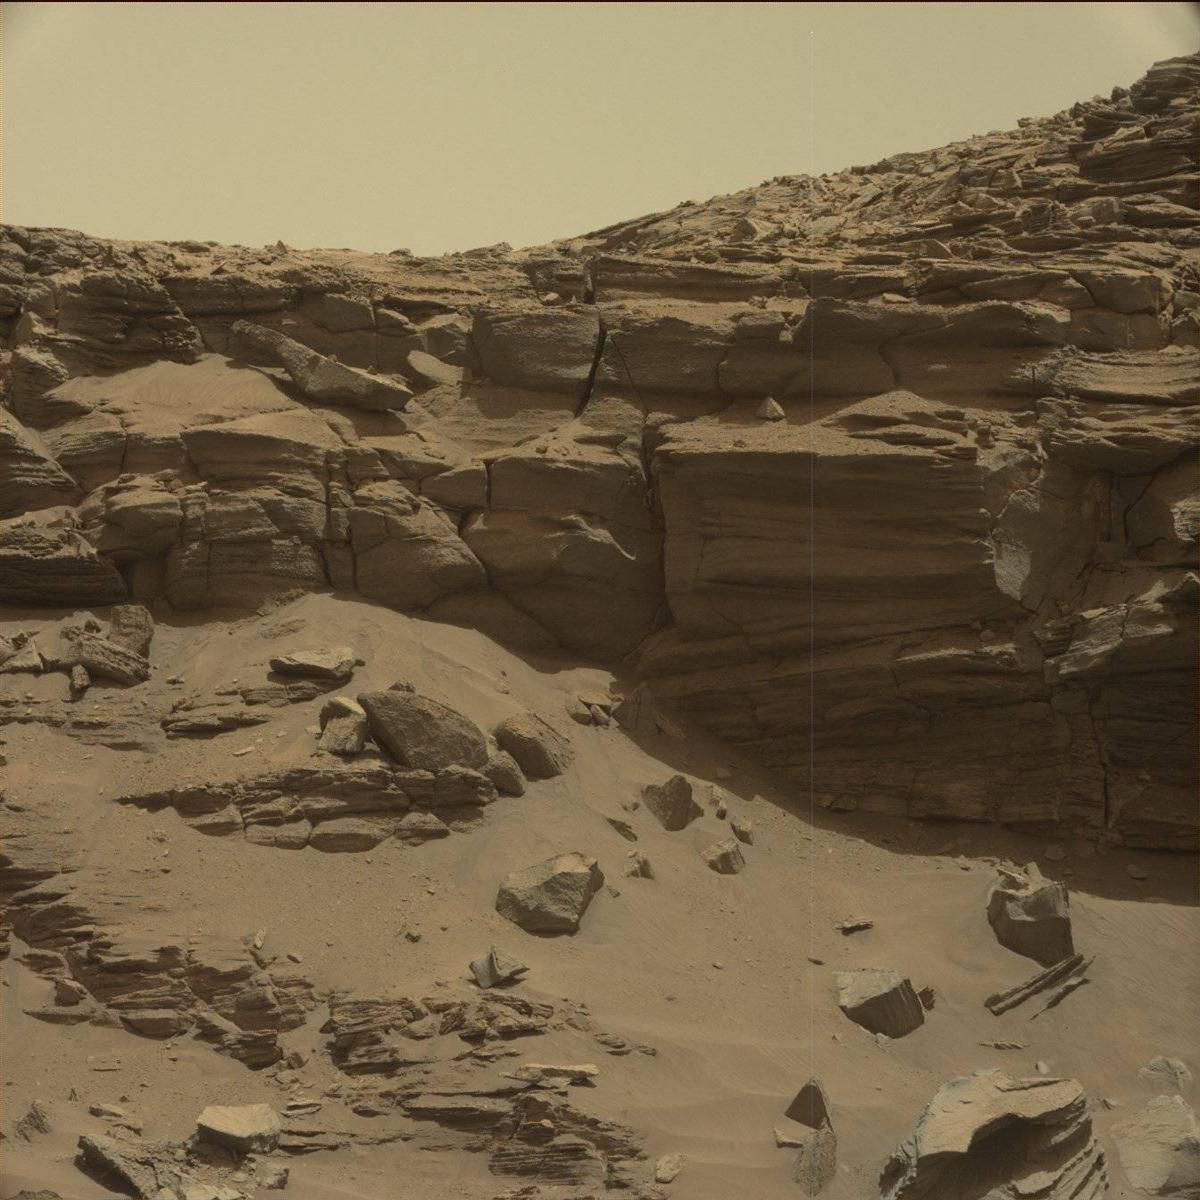
Terrain classes present: Bedrock, Rock, Sand / Soil, Sky